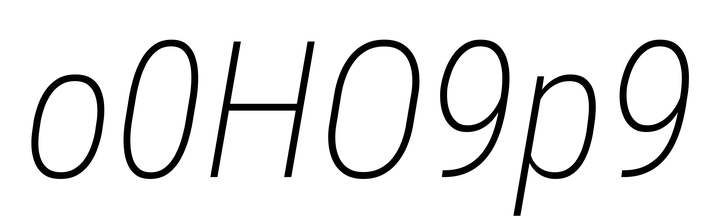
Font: Roboto-Italic_Condensed_ExtraLight_Italic